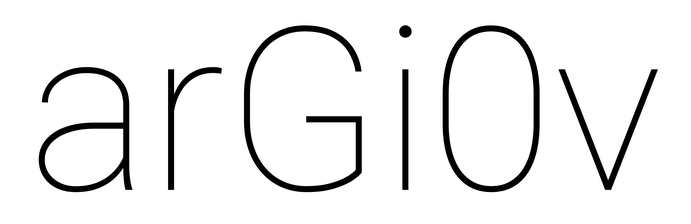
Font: Roboto_Thin